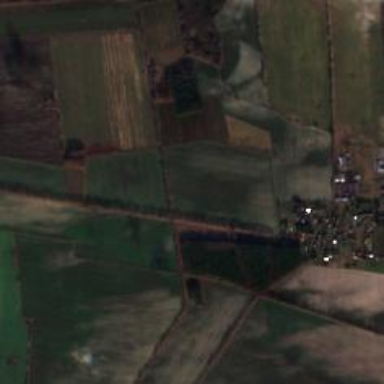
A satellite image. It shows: Picturesque farmland scene.